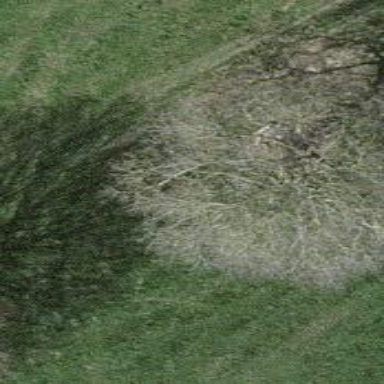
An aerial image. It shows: Single tag "natural: tree."